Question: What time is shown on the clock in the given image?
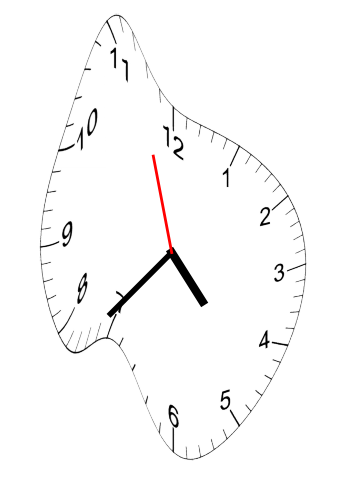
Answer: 04:36:57